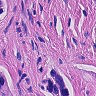
Metastatic tissue present: yes